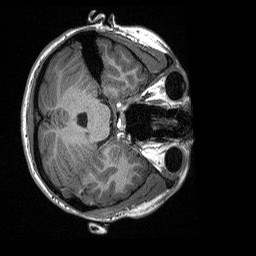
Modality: T1w
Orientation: axial
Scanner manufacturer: siemens
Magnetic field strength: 3 T
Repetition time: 2.3 s
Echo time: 0.00226 s